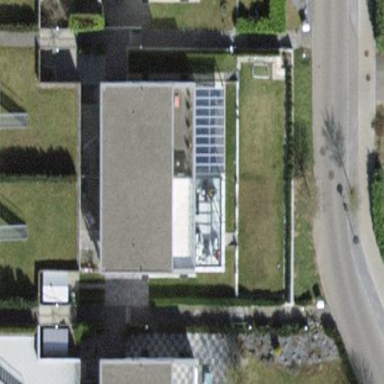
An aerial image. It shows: Semidetached house with flat roof.